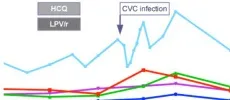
Immune response to SARS-CoV-2 infection. (A) Lymphocyte subpopulations counts and inflammatory marker levels during SARS-CoV-2 infection. SARS-CoV-2 E gene real time (RT)-PCR cycle threshold (Ct) on nasopharyngeal (NP) swabs are reported, when available. +, positive; +/-, weakly positive; -, negative. HCQ, hydroxychloroquine; LPV/r, lopinavir/ritonavir. CVC, central venous catheter. Units of measure of data reported on y axis are specified in the legend on the right.
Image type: pathology (immunostaining)